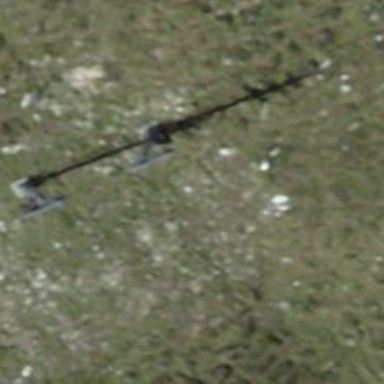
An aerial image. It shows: Pylon used for aerialway.